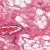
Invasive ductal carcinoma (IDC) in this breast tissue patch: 0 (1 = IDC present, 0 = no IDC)